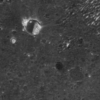
Label: not_dusty